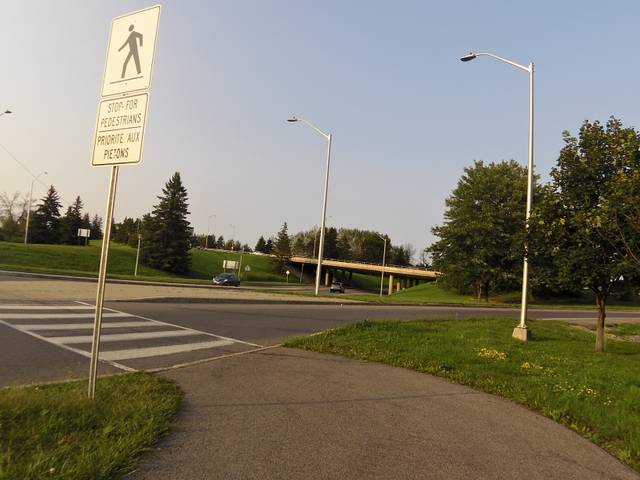
Region: Canada
Coordinates: 45.374, -75.684